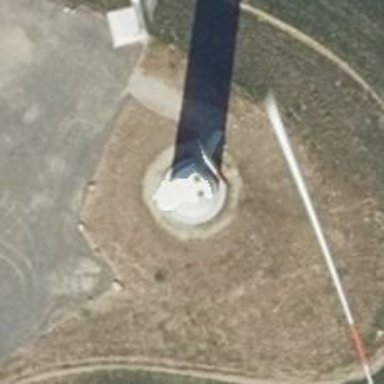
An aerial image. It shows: Wind generator powered by wind turbines of horizontal axis type. It is manufactured by Vestas.